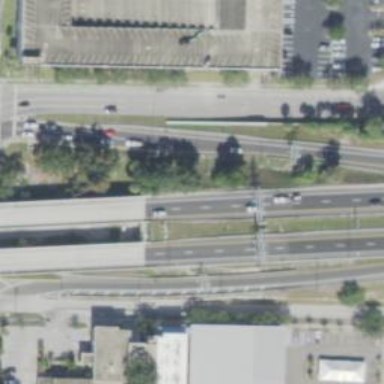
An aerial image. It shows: Toll gantry on the road.